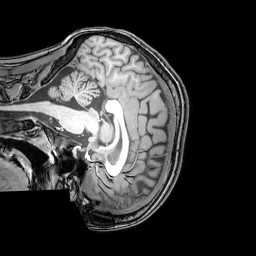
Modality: T1w
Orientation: sagittal
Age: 20
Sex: female
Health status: healthy
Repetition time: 0.081 s
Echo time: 0.037 s